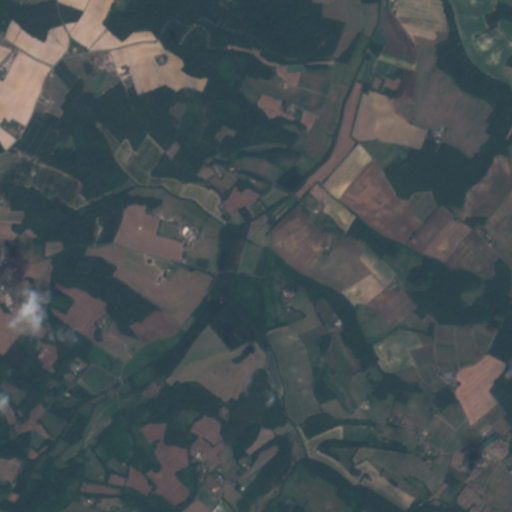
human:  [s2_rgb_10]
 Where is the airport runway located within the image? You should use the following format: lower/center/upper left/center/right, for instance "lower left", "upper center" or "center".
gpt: The airport runway is located in the lower center of the image.
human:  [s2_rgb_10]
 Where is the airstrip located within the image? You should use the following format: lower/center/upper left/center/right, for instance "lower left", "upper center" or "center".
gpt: The airstrip is located in the lower center of the image.
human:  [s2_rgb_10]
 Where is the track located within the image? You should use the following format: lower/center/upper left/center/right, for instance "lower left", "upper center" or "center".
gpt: There is no track in the image.